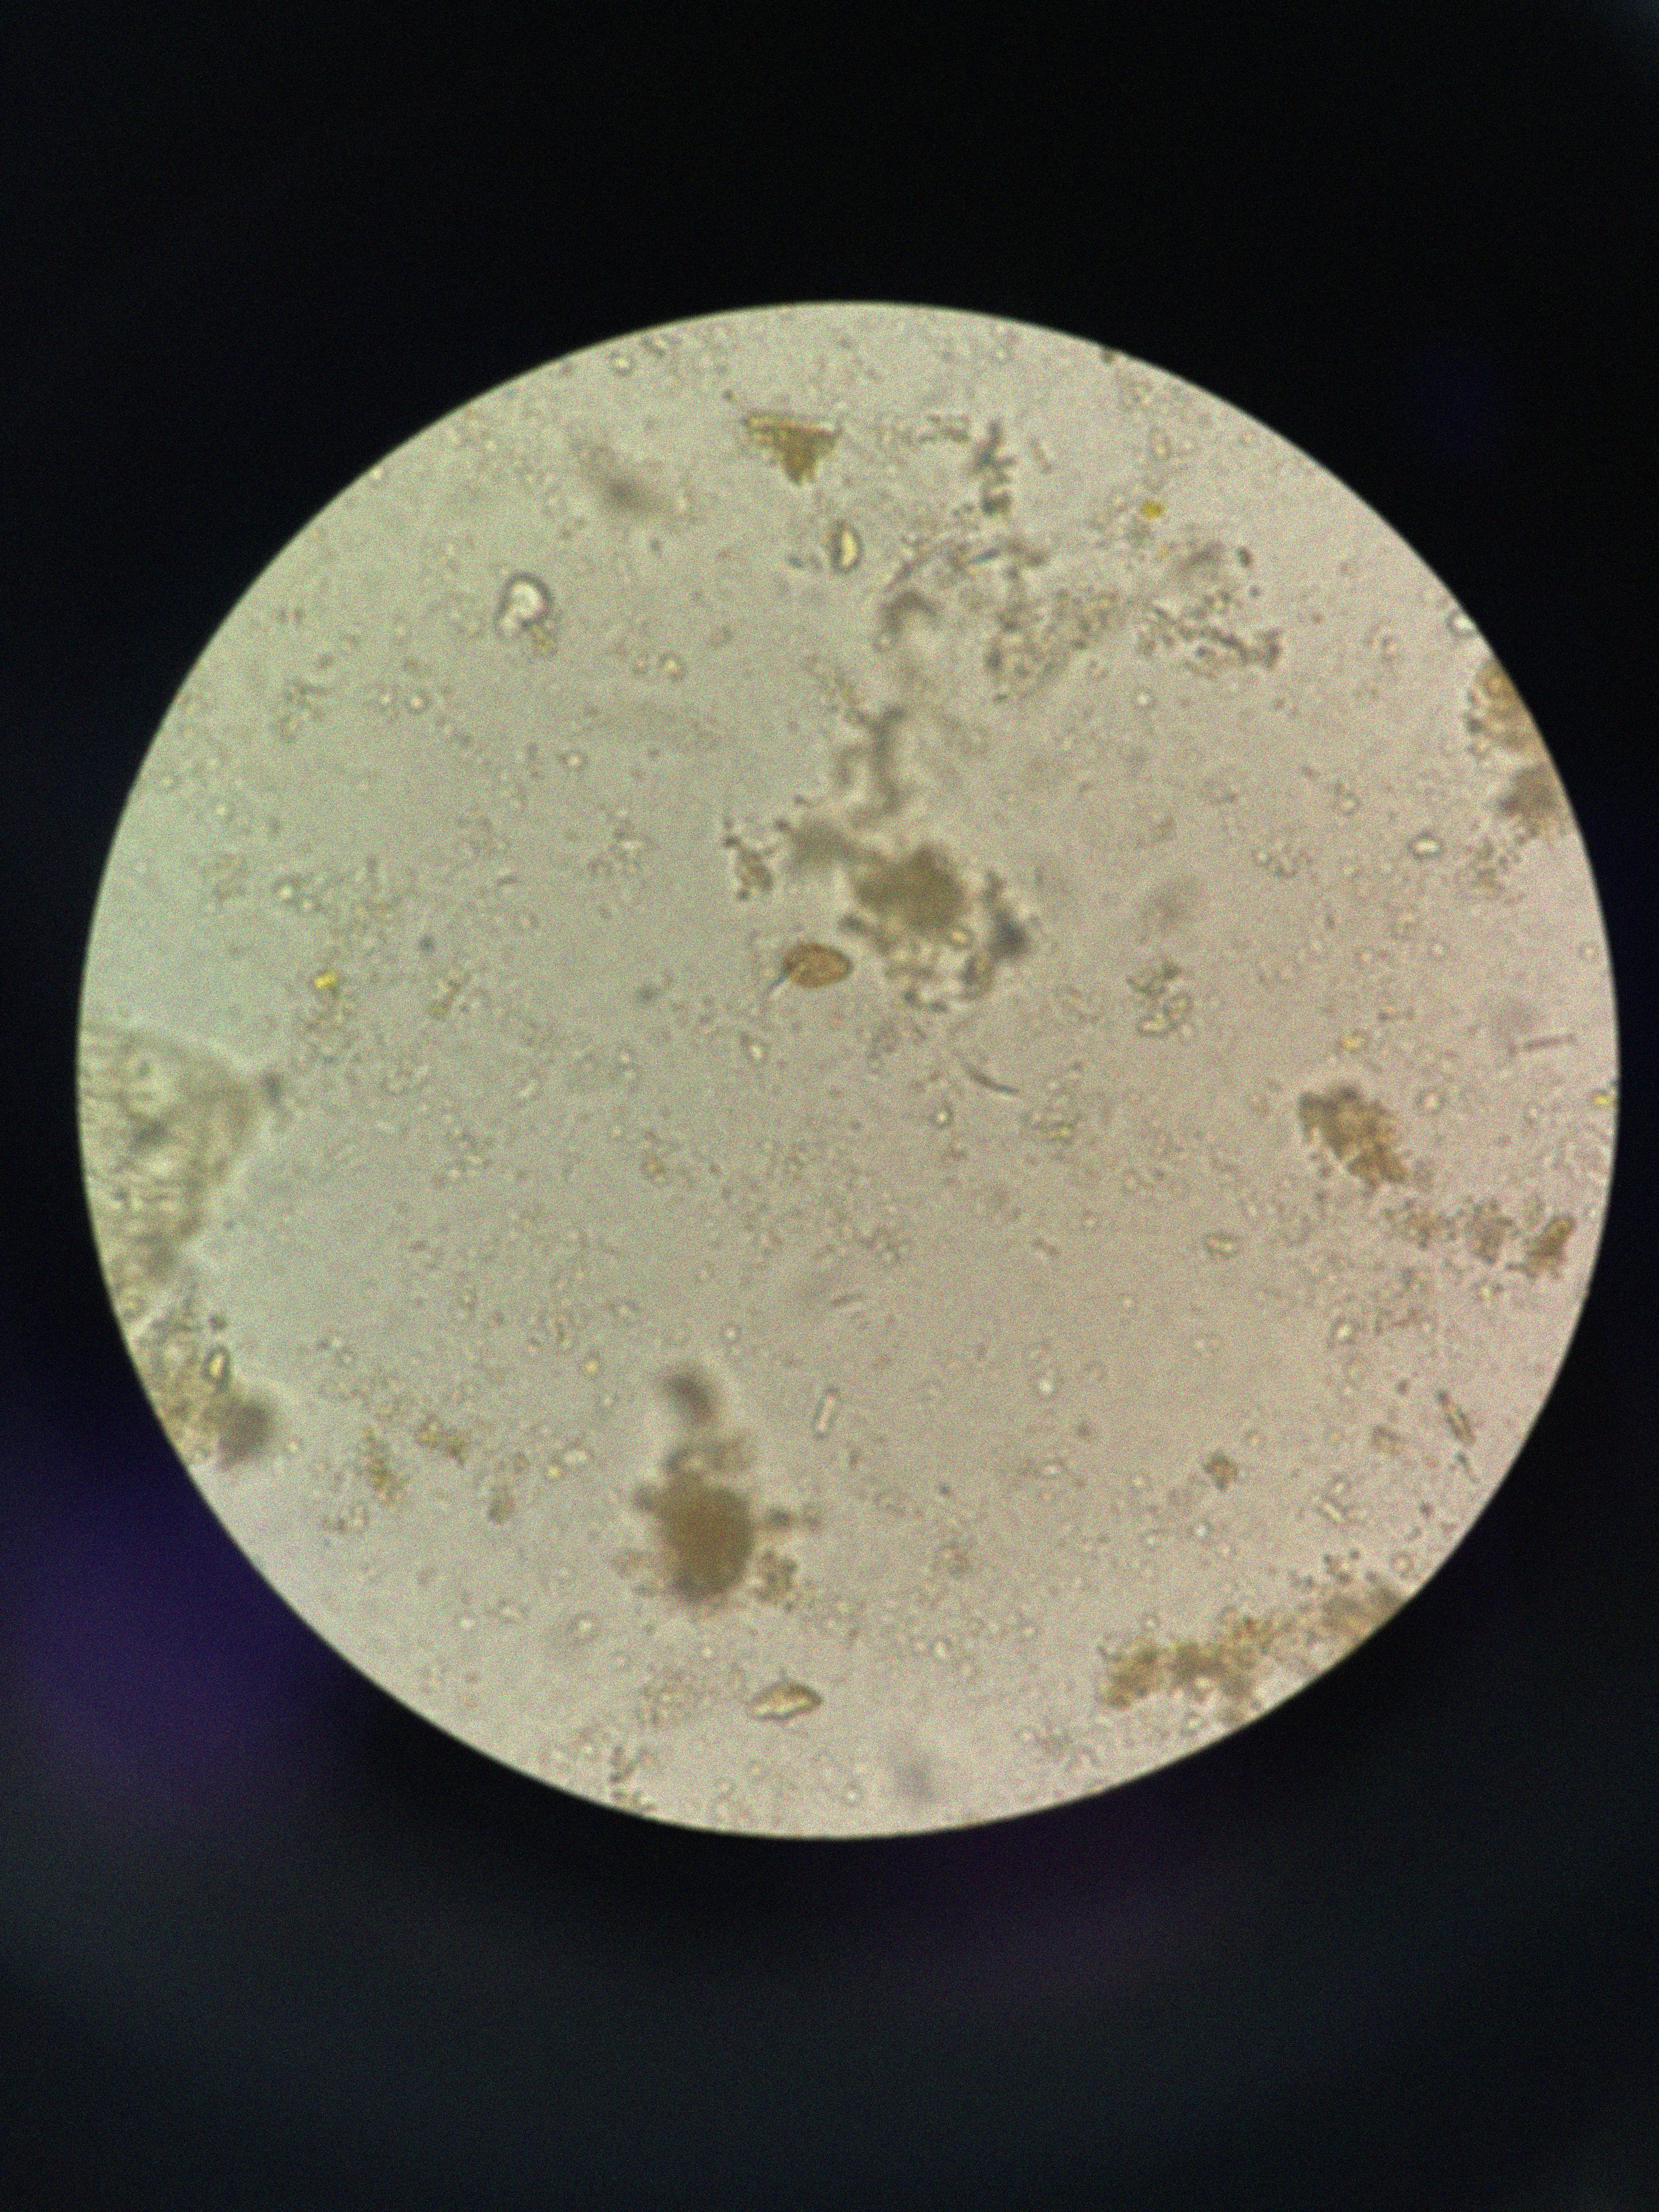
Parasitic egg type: Opisthorchis viverrine